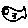
Label: fish